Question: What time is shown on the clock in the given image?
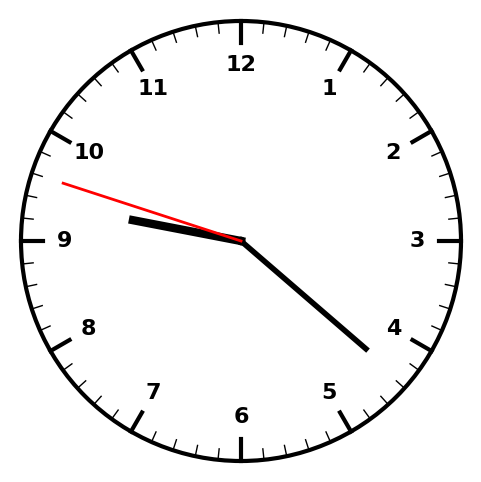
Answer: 09:21:48